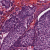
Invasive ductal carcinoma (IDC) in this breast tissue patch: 1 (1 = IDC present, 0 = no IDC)